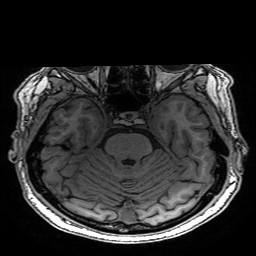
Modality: T1w
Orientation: coronal
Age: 68
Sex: male
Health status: healthy
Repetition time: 2.53 s
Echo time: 0.0034 s